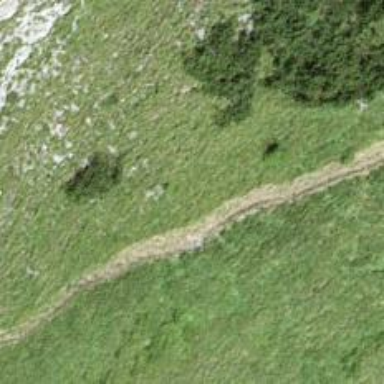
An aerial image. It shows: Rocky path.